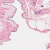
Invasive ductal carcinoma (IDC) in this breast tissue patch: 0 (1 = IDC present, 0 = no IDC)